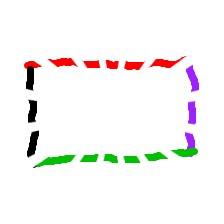
Shape: rectangle